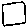
Label: square